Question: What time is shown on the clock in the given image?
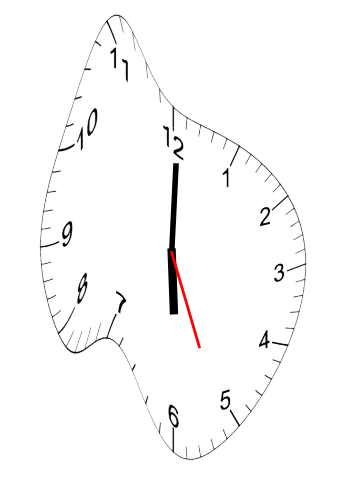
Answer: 06:00:26